Question: I am having a problem centering an image and a inside a table. At the moment I have set 'display: inline-block' which works on in everything apart from IE7.
Also I have set a parent '<div />' with 'overflow-y: auto', the problem with this is that in IE7 the table is behind the scroll bar, where as in FF the scroll bar is at the side of the table. Is there any way to get around this problem?
<URL>

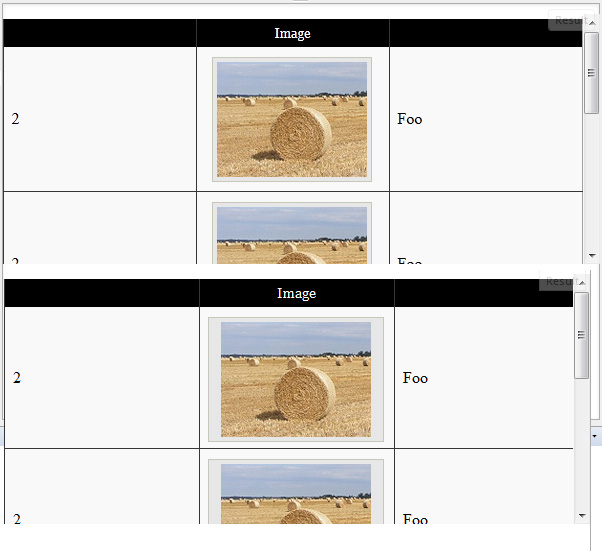
Answer: <URL>
To fix the scrollbar problem, perhaps the easiest "fix" is '*padding-right: 20px', which will apply in only IE6/7. Adjust '20px' to whatever looks best.
To fix the image:
'''
.image {
background: none repeat scroll 0 0 #E7E7E7;
border: 1px solid #C7C7BB;
display: inline-block;
*display: inline;
zoom: 1;
margin: 4px 2px 0 0;
padding: 4px;
text-align: center;
}
.image img {
vertical-align: top;
}
'''
<URL>